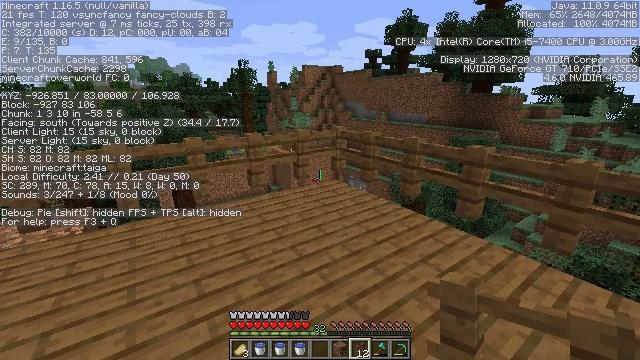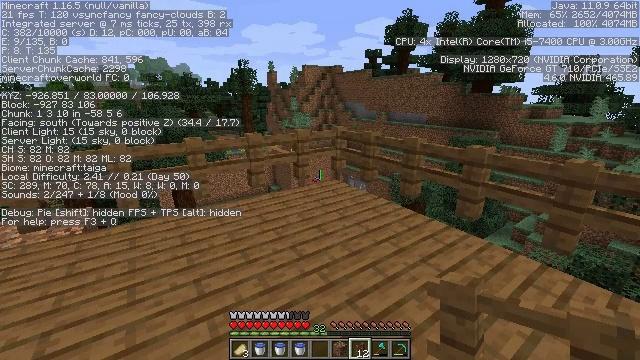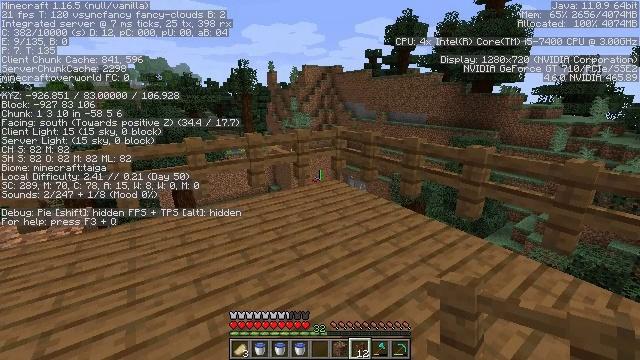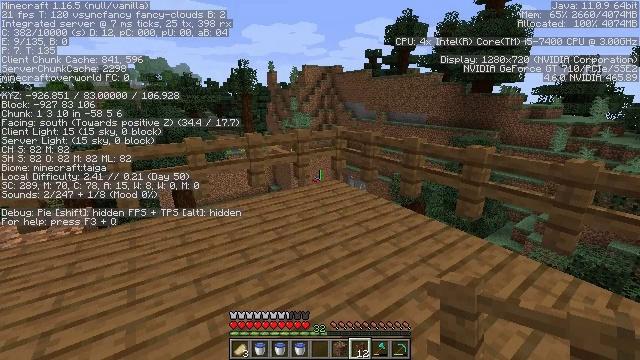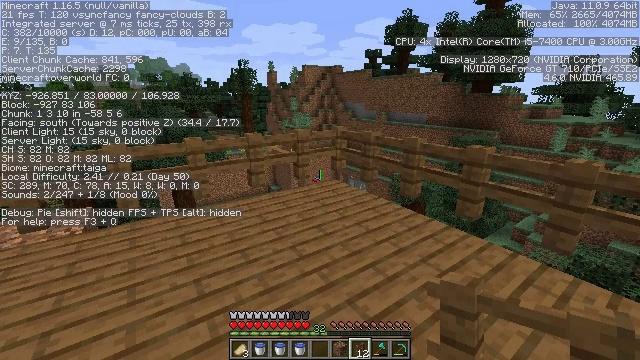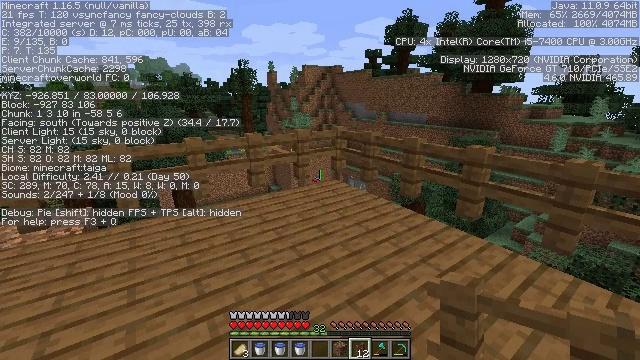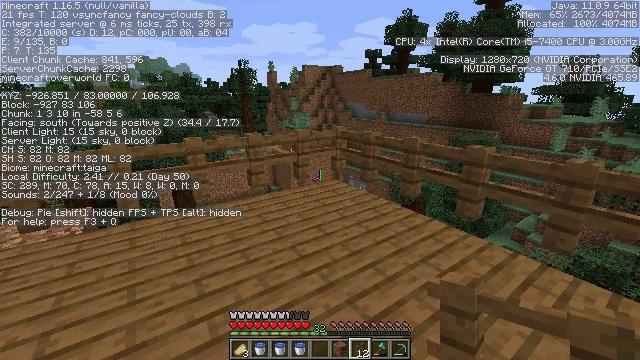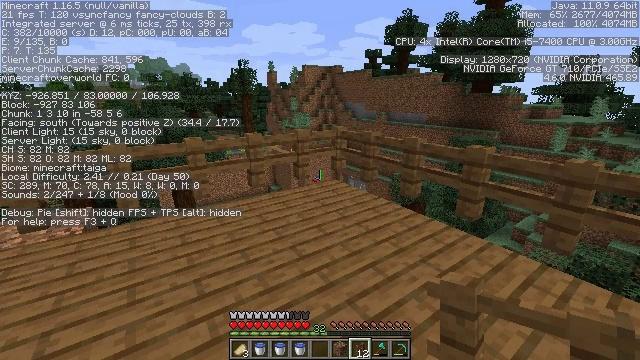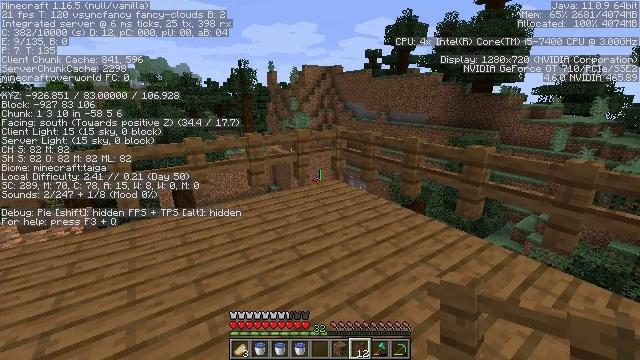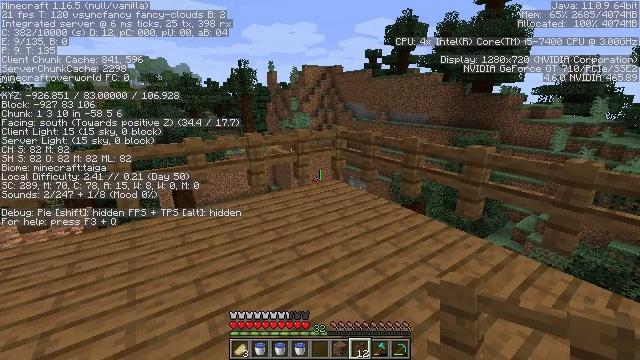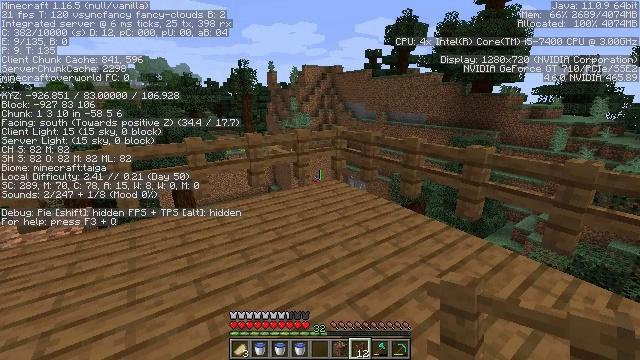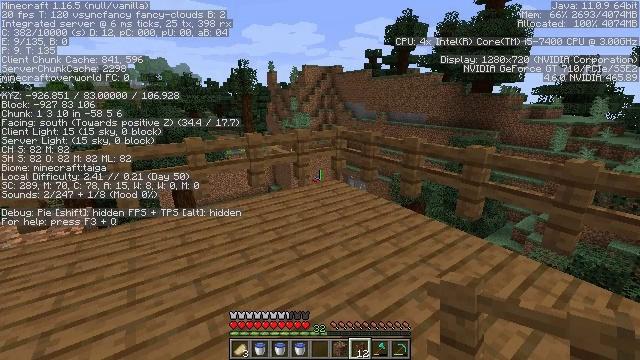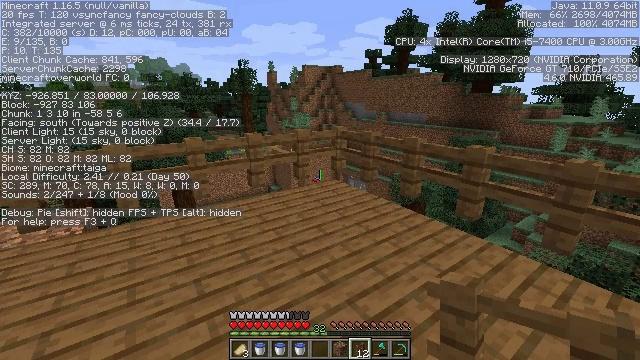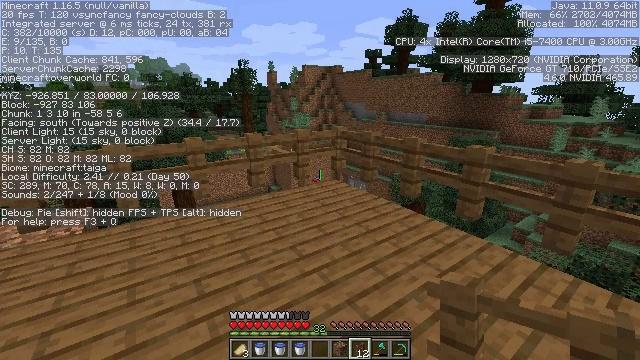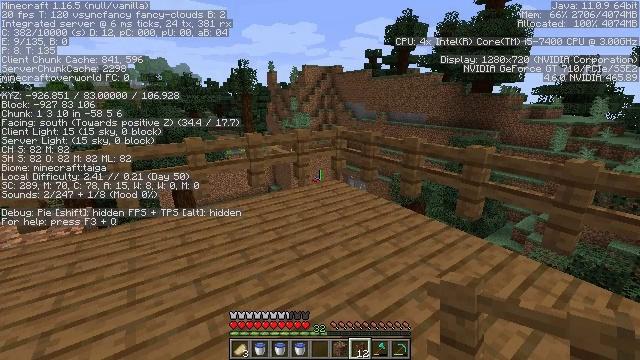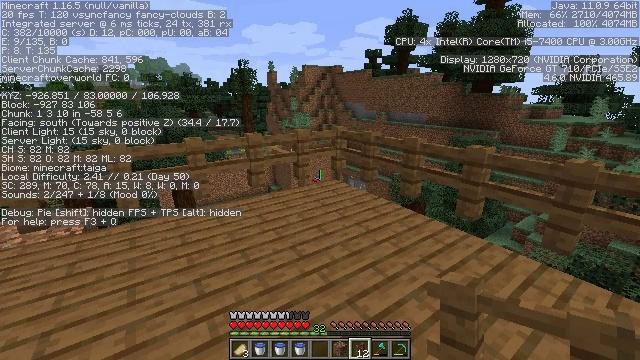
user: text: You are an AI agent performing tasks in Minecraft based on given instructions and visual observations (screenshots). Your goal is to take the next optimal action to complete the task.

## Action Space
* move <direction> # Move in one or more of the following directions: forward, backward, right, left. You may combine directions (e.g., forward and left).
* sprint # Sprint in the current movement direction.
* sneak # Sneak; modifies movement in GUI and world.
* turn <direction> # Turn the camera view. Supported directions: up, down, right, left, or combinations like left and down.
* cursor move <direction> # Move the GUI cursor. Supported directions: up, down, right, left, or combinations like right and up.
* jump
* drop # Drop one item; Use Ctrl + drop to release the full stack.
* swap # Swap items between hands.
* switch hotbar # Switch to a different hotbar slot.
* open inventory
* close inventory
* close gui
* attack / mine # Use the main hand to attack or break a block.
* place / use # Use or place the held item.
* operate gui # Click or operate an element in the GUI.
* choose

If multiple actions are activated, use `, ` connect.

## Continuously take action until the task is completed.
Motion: motion action
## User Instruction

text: Attack the spruce fence to dismantle it.
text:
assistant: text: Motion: no_op
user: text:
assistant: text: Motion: no_op
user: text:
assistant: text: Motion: no_op
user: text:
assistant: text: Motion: no_op
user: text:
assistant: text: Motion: no_op
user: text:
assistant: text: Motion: no_op
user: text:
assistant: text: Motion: no_op
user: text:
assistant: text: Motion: no_op
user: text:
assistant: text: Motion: no_op
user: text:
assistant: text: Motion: no_op
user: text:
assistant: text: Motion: no_op
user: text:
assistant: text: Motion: no_op
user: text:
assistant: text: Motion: no_op
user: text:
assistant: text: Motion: no_op
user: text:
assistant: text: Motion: no_op
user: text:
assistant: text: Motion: no_op
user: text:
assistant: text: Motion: no_op
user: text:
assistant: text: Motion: no_op
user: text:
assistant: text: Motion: no_op
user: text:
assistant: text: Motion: no_op
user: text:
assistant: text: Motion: no_op
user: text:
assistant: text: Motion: no_op
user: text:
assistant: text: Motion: no_op
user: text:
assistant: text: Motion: no_op
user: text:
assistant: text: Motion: no_op
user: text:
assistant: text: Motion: no_op
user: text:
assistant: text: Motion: no_op
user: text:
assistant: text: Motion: no_op
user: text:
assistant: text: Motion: no_op
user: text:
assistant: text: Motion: no_op